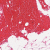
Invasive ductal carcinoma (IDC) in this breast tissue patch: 0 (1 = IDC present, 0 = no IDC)